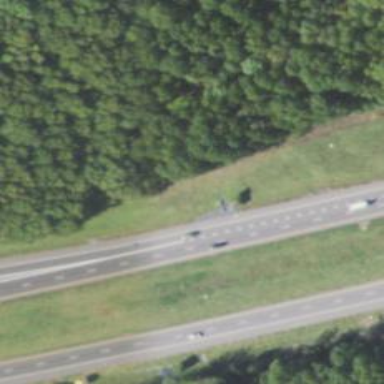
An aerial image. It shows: Motorway junction.